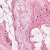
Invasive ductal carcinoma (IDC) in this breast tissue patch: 0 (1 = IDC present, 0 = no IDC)